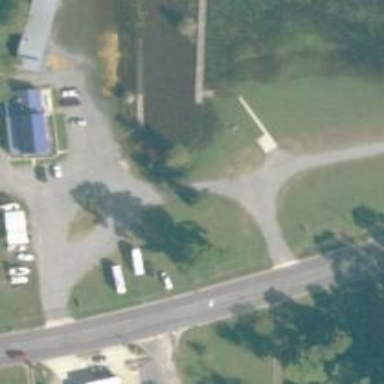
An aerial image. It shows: Slipway for leisure land vehicles on service road.